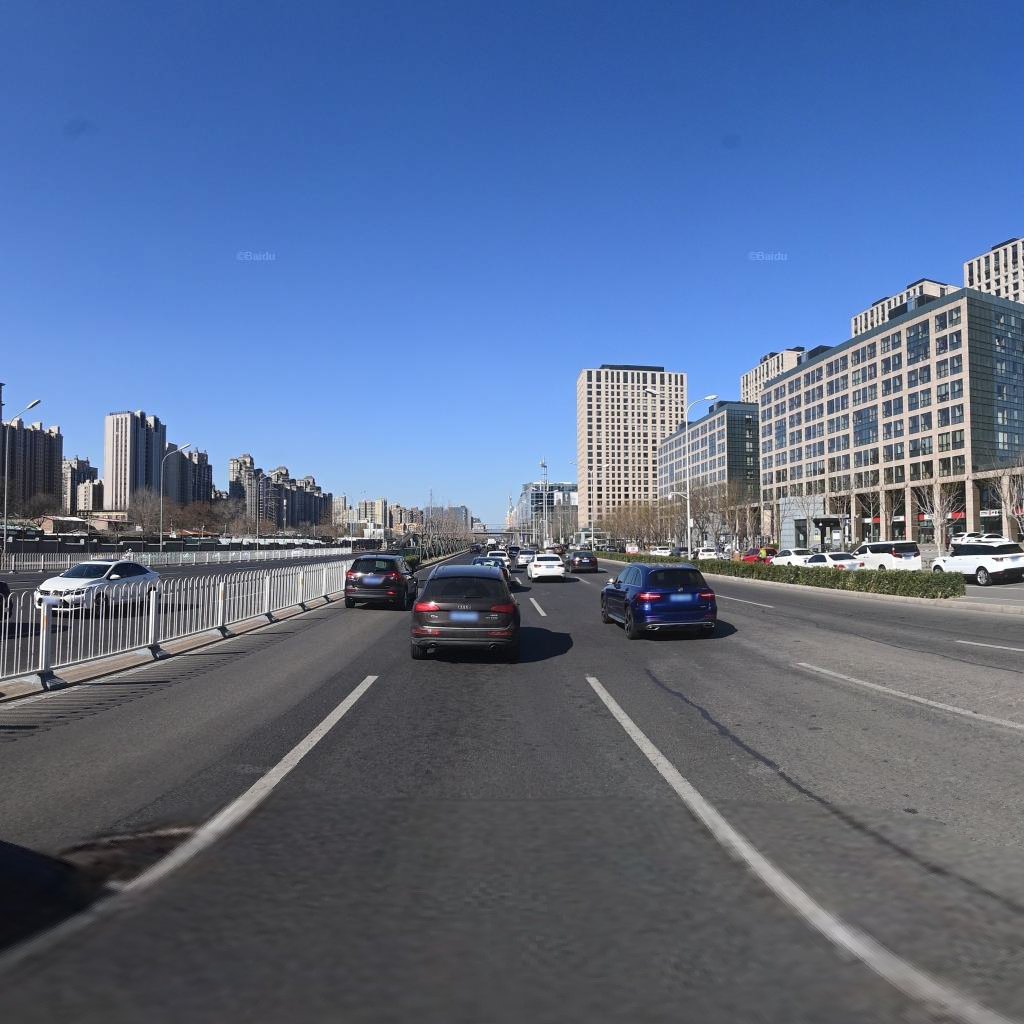
Region: Chaoyang
Road damage annotations: longitudinal patch, longitudinal crack, longitudinal patch